Question: I am generating a box and whisker chart with one item per category.I also want to generate a report with the mean, median and all the values per item in the BoxPlot. So, after i create the dataset, defaultboxandwhiskercategorydataset based on the categoryType, I call the method convertReportData to fetch each item in the defaultboxandwhiskercategorydataset and save the mean, median etc into another data object later for report generation. But it just prints only one category. Could anyone please help me to figure out what is wrong?
My boxplot

Code:
'''
public static BoxAndWhiskerCategoryDataset createDataset() {
startTime = inputData.getItimeFrom();
endTime = inputData.getItimeTo();
List<String> categorylist = new ArrayList<>();
categorylist.add("Distance 0-20");
categorylist.add("Distance 20-40");
categorylist.add("Distance 40-60");
categorylist.add("Distance 60-80");
categorylist.add("Distance 80-100");
categorylist.add("Distance >100");
Map<String, List<Double>> map = new HashMap<String, List<Double>>();
map = addDistance(values_list);
DefaultBoxAndWhiskerCategoryDataset defaultboxandwhiskercategorydataset = new DefaultBoxAndWhiskerCategoryDataset();
for (String categoryType : categorylist) {
map.remove(null);
for (Map.Entry<String, List<Double>> entry : map.entrySet()) {
if (entry.getKey().equalsIgnoreCase(categoryType)) {
defaultboxandwhiskercategorydataset.add(entry.getValue(),
categoryType, " ");
}
}
}
convertReportData(defaultboxandwhiskercategorydataset, categorylist);
return defaultboxandwhiskercategorydataset;
}
private static void convertReportData(DefaultBoxAndWhiskerCategoryDataset boxandwhiskercategorydataset, List<String> latencyTypelist) {
report = new HashMap<>();
for (int i = 0; i < boxandwhiskercategorydataset.getColumnKeys().size(); i++) {
BoxAndWhiskerItem item = boxandwhiskercategorydataset.getItem(i, 0);
ReportData data = new ReportData();
data.setMean(item.getMean());
data.setMedian(item.getMedian());
data.setQ1(item.getQ1());
data.setQ3(item.getQ3());
data.setMaxOutlier(item.getMaxOutlier());
data.setMaxRegularNumber(item.getMaxRegularValue());
data.setMinOutlier(item.getMinOutlier());
data.setMinRegularNumber(item.getMinRegularValue());
data.setOutliers(item.getOutliers());
report.put(boxandwhiskercategorydataset.getRowKey(i).toString(),
data);
}
}
'''
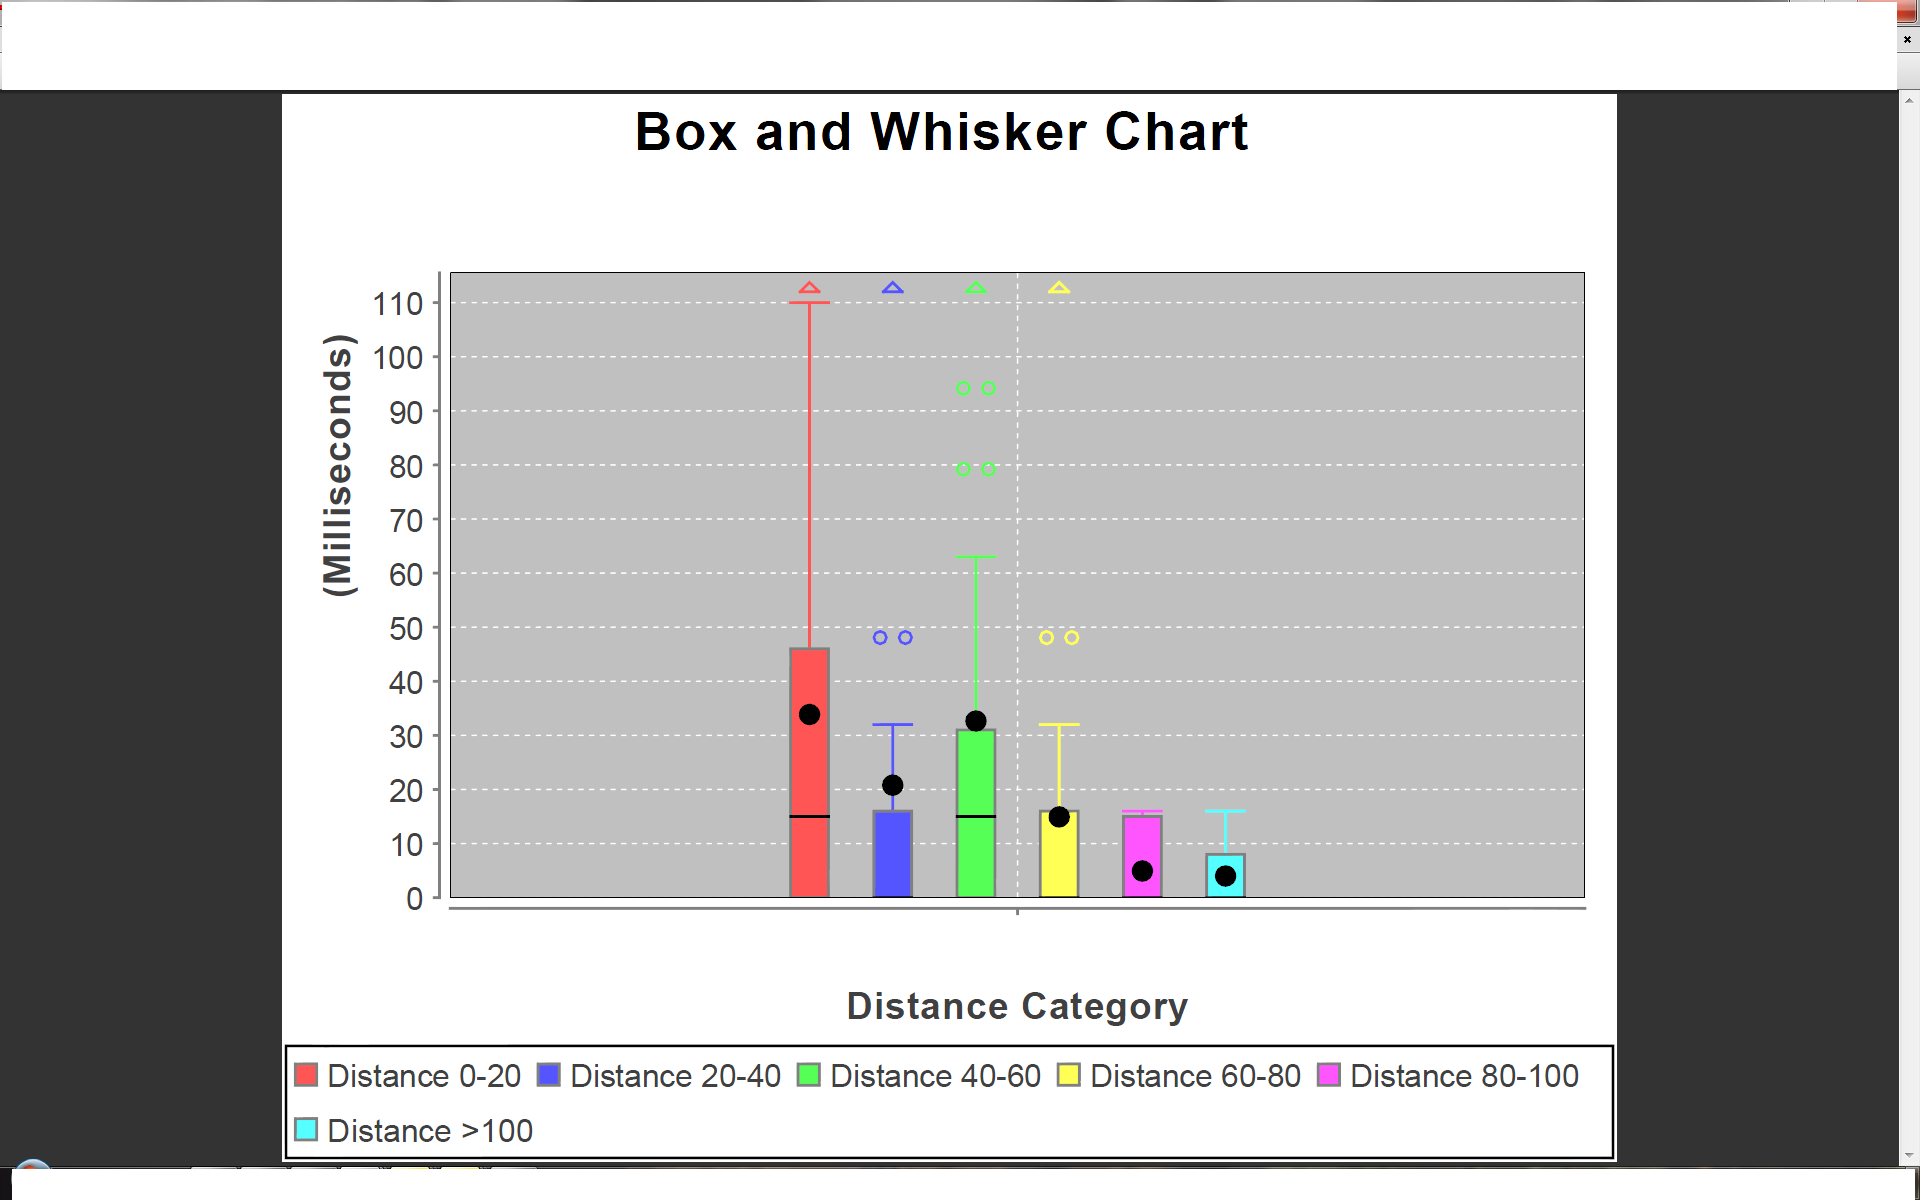
Answer: The problem is with
'''
for (int i = 0; i < boxandwhiskercategorydataset.getColumnKeys().size(); i++) {
'''
you are using getColumnKeys whereas you have only one Column. It should have been,
'''
for (int i = 0; i < boxandwhiskercategorydataset.getRowKeys().size(); i++) {
'''